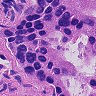
Metastatic tissue present: yes